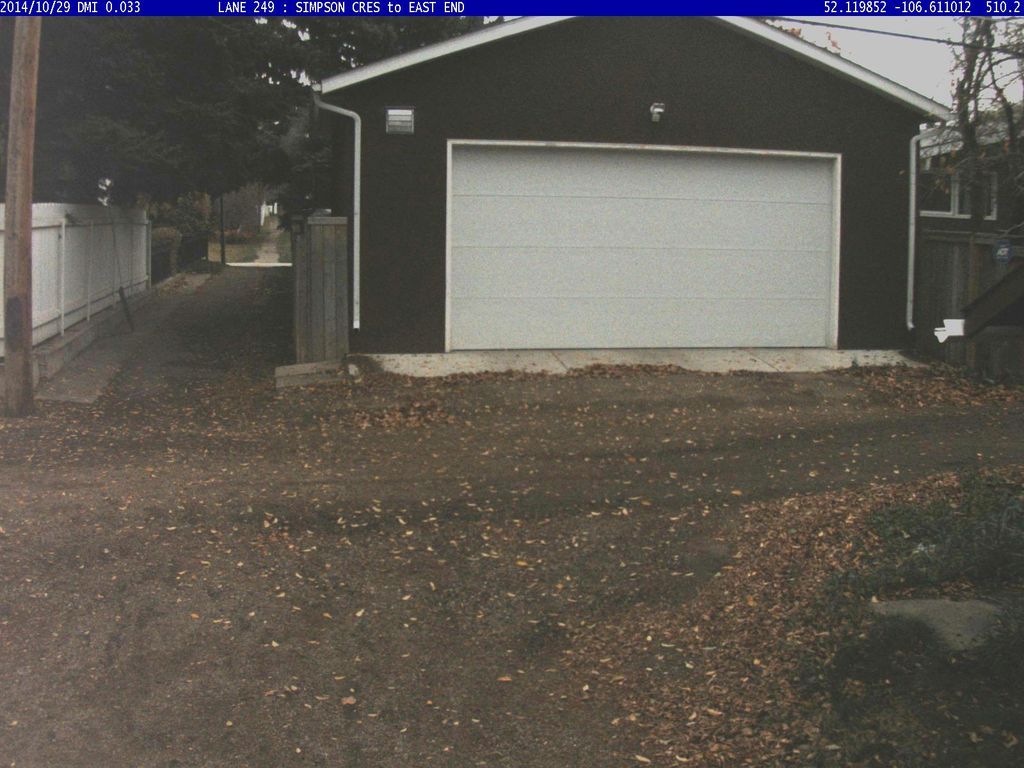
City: saskatoon